Aerial crown-view tile of a tropical tree (Barro Colorado Island, Panama), acquired 20240716:
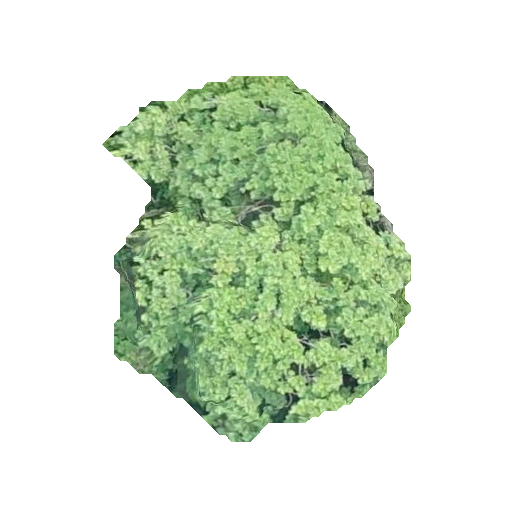
Species: Simarouba amara
GBIF accepted scientific name: Simarouba amara
Crown area: 126.607 m²